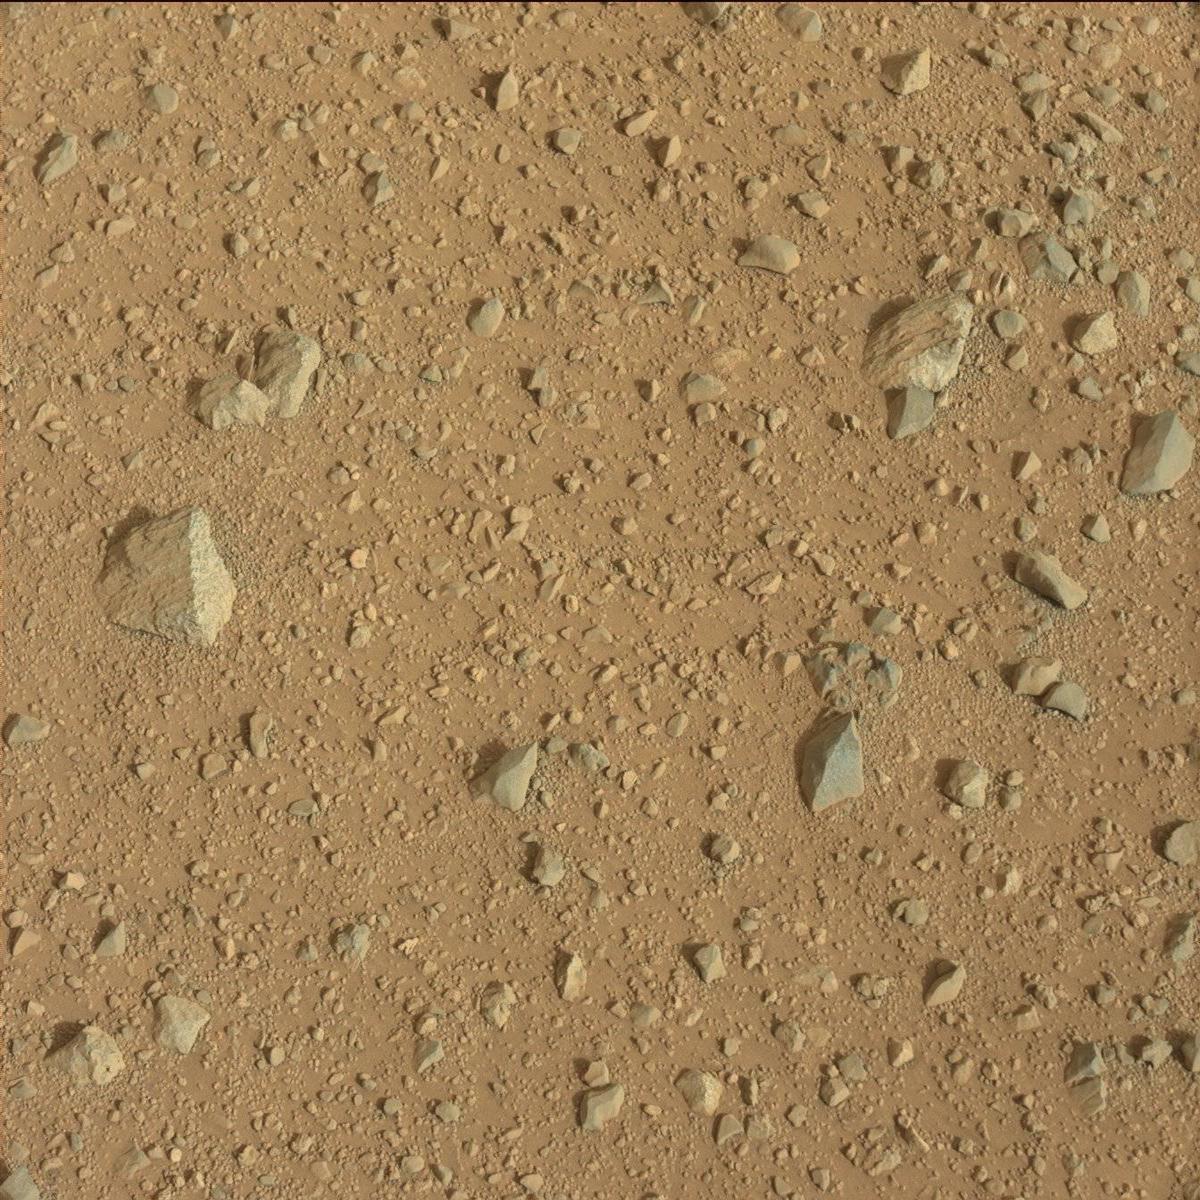
Terrain classes present: Bedrock, Rock, Sand / Soil